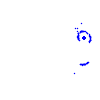
Particle: kaon